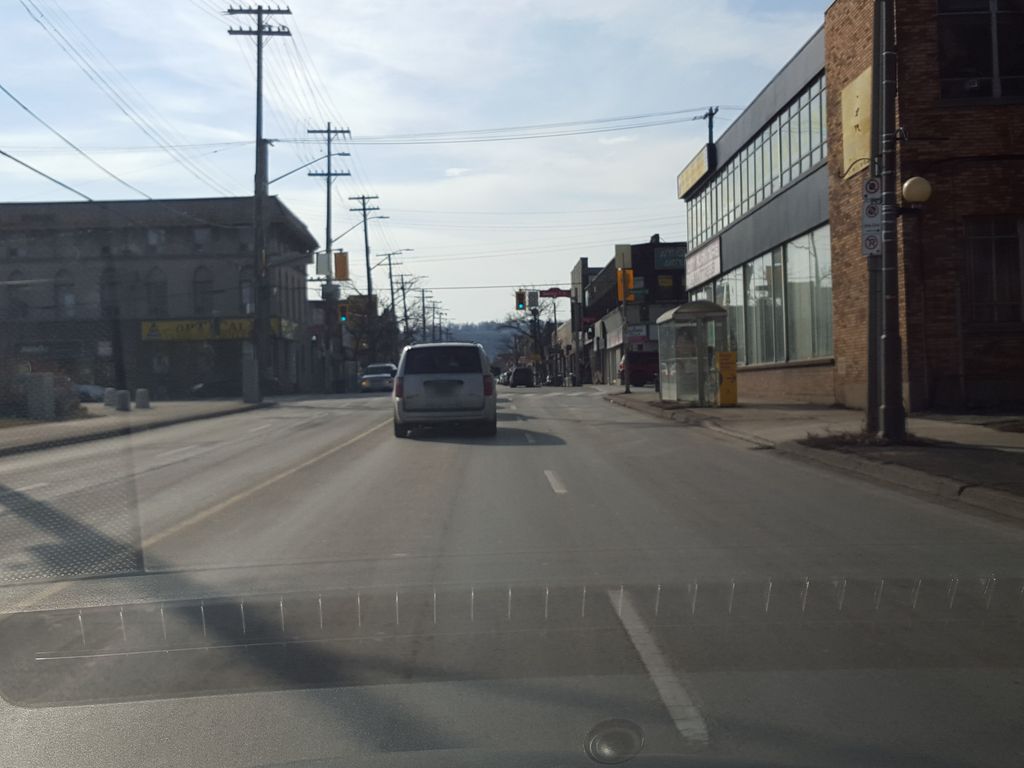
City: hamilton